Question: Can we change the color in navigation from black to the color white?

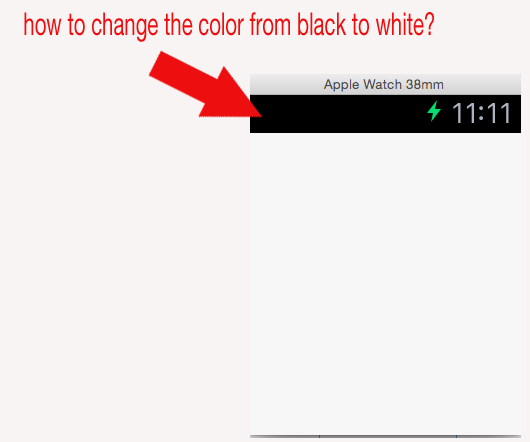
Answer: There's no API to change the navigation bar's background colour right now. Ideally, your app's background colour would also be black. Check out the HIG for details: <URL>